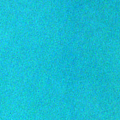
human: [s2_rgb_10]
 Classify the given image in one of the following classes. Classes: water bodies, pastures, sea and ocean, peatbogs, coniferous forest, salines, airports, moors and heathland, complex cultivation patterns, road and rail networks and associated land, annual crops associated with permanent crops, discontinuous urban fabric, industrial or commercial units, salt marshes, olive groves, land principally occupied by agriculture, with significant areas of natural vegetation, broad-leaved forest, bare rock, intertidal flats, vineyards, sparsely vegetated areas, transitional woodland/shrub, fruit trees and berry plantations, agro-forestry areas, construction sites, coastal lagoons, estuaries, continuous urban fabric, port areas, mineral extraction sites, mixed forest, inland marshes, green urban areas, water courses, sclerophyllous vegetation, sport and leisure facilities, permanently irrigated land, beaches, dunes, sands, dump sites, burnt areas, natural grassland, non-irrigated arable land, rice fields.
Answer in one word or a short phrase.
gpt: sea and ocean